Field crop: maize
Growth stage: 2
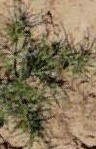
Species: salsola